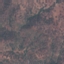
Land use / land cover: HerbaceousVegetation